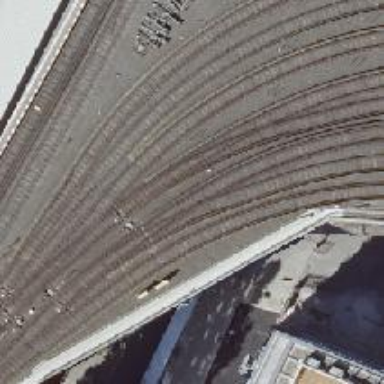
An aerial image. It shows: Yard bridge over electrified top rail service.